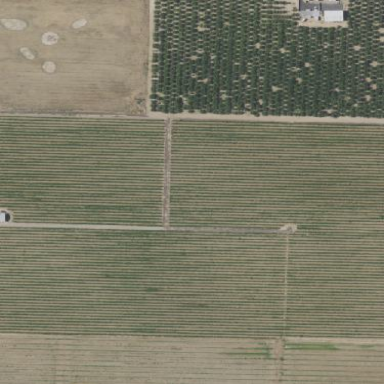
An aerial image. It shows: Vineyard.